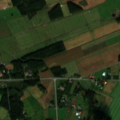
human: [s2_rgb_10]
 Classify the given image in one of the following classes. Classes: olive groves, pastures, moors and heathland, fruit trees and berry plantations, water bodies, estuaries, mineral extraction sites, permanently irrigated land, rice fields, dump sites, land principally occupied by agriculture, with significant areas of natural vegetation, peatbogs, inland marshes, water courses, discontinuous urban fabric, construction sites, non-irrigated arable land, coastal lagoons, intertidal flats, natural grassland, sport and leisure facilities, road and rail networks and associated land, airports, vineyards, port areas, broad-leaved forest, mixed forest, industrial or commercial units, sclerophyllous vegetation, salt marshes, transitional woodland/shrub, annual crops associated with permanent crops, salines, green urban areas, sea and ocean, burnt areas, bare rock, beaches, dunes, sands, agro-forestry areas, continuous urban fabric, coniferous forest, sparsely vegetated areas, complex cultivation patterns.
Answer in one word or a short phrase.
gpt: non-irrigated arable land, land principally occupied by agriculture, with significant areas of natural vegetation, water courses